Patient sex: M
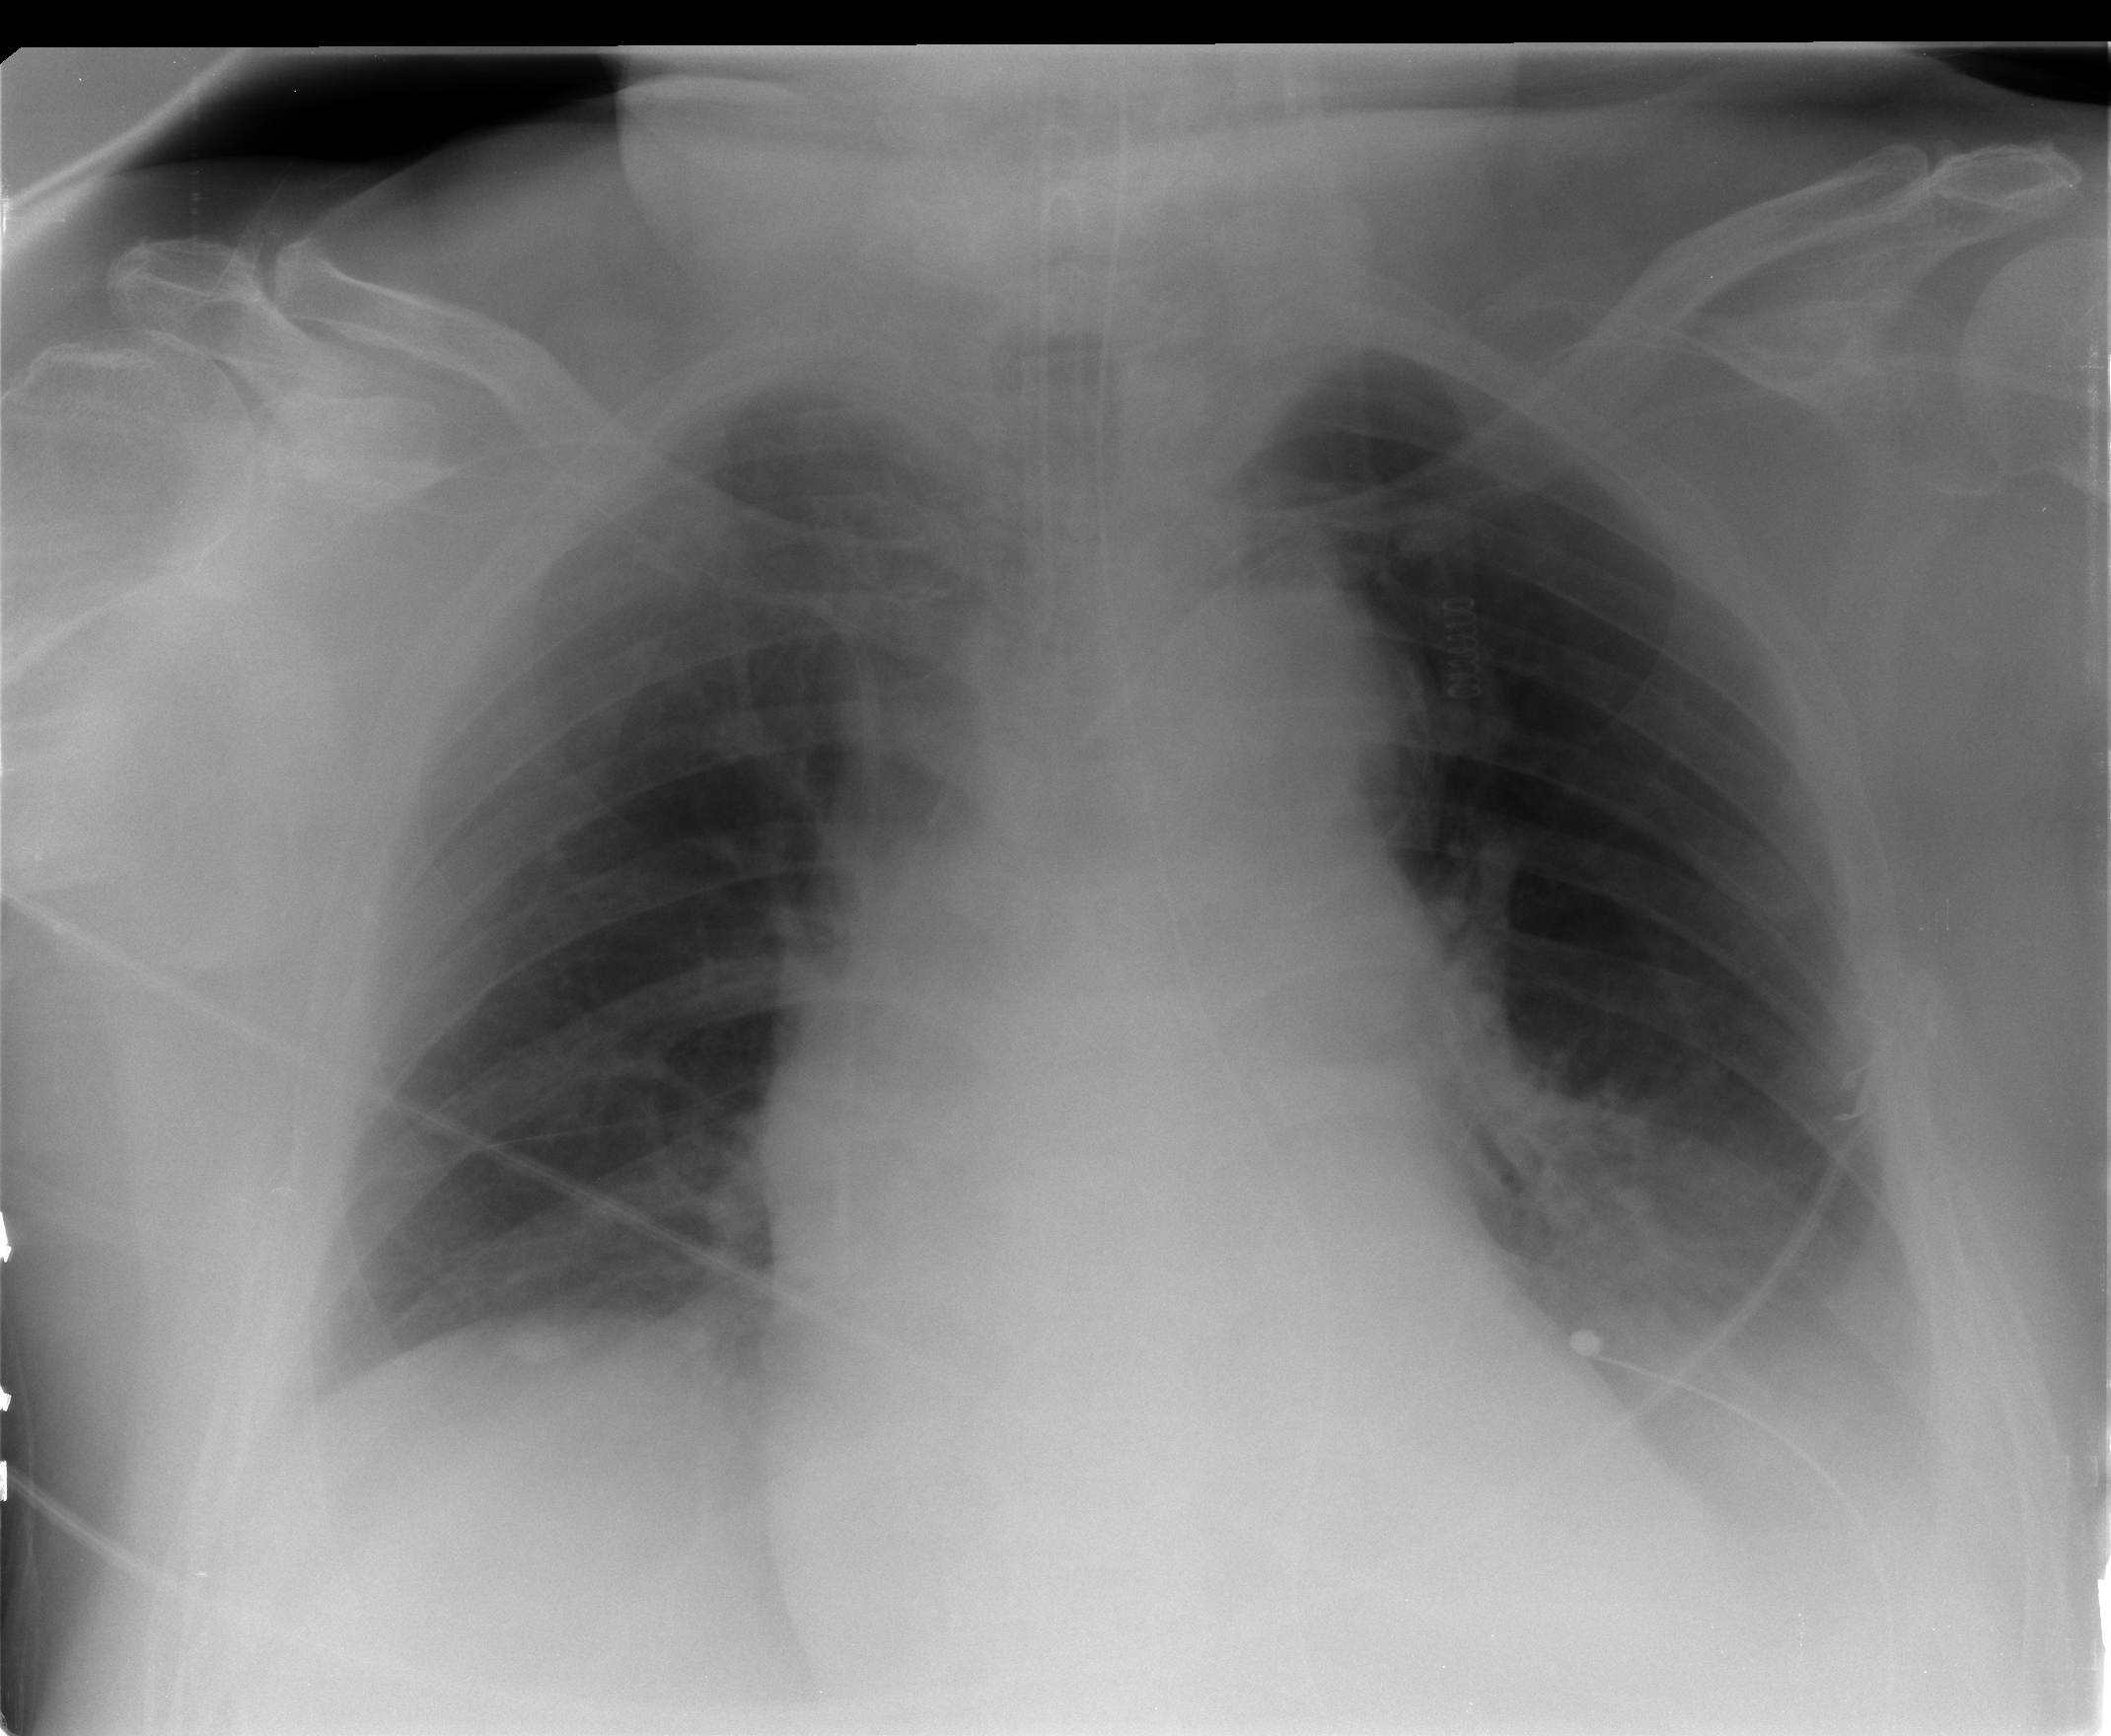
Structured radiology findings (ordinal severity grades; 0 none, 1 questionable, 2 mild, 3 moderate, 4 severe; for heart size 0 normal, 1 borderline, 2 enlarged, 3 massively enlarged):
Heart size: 3
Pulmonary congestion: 2
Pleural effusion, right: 1
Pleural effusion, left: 2
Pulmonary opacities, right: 0
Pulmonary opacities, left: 0
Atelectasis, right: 1
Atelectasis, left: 2